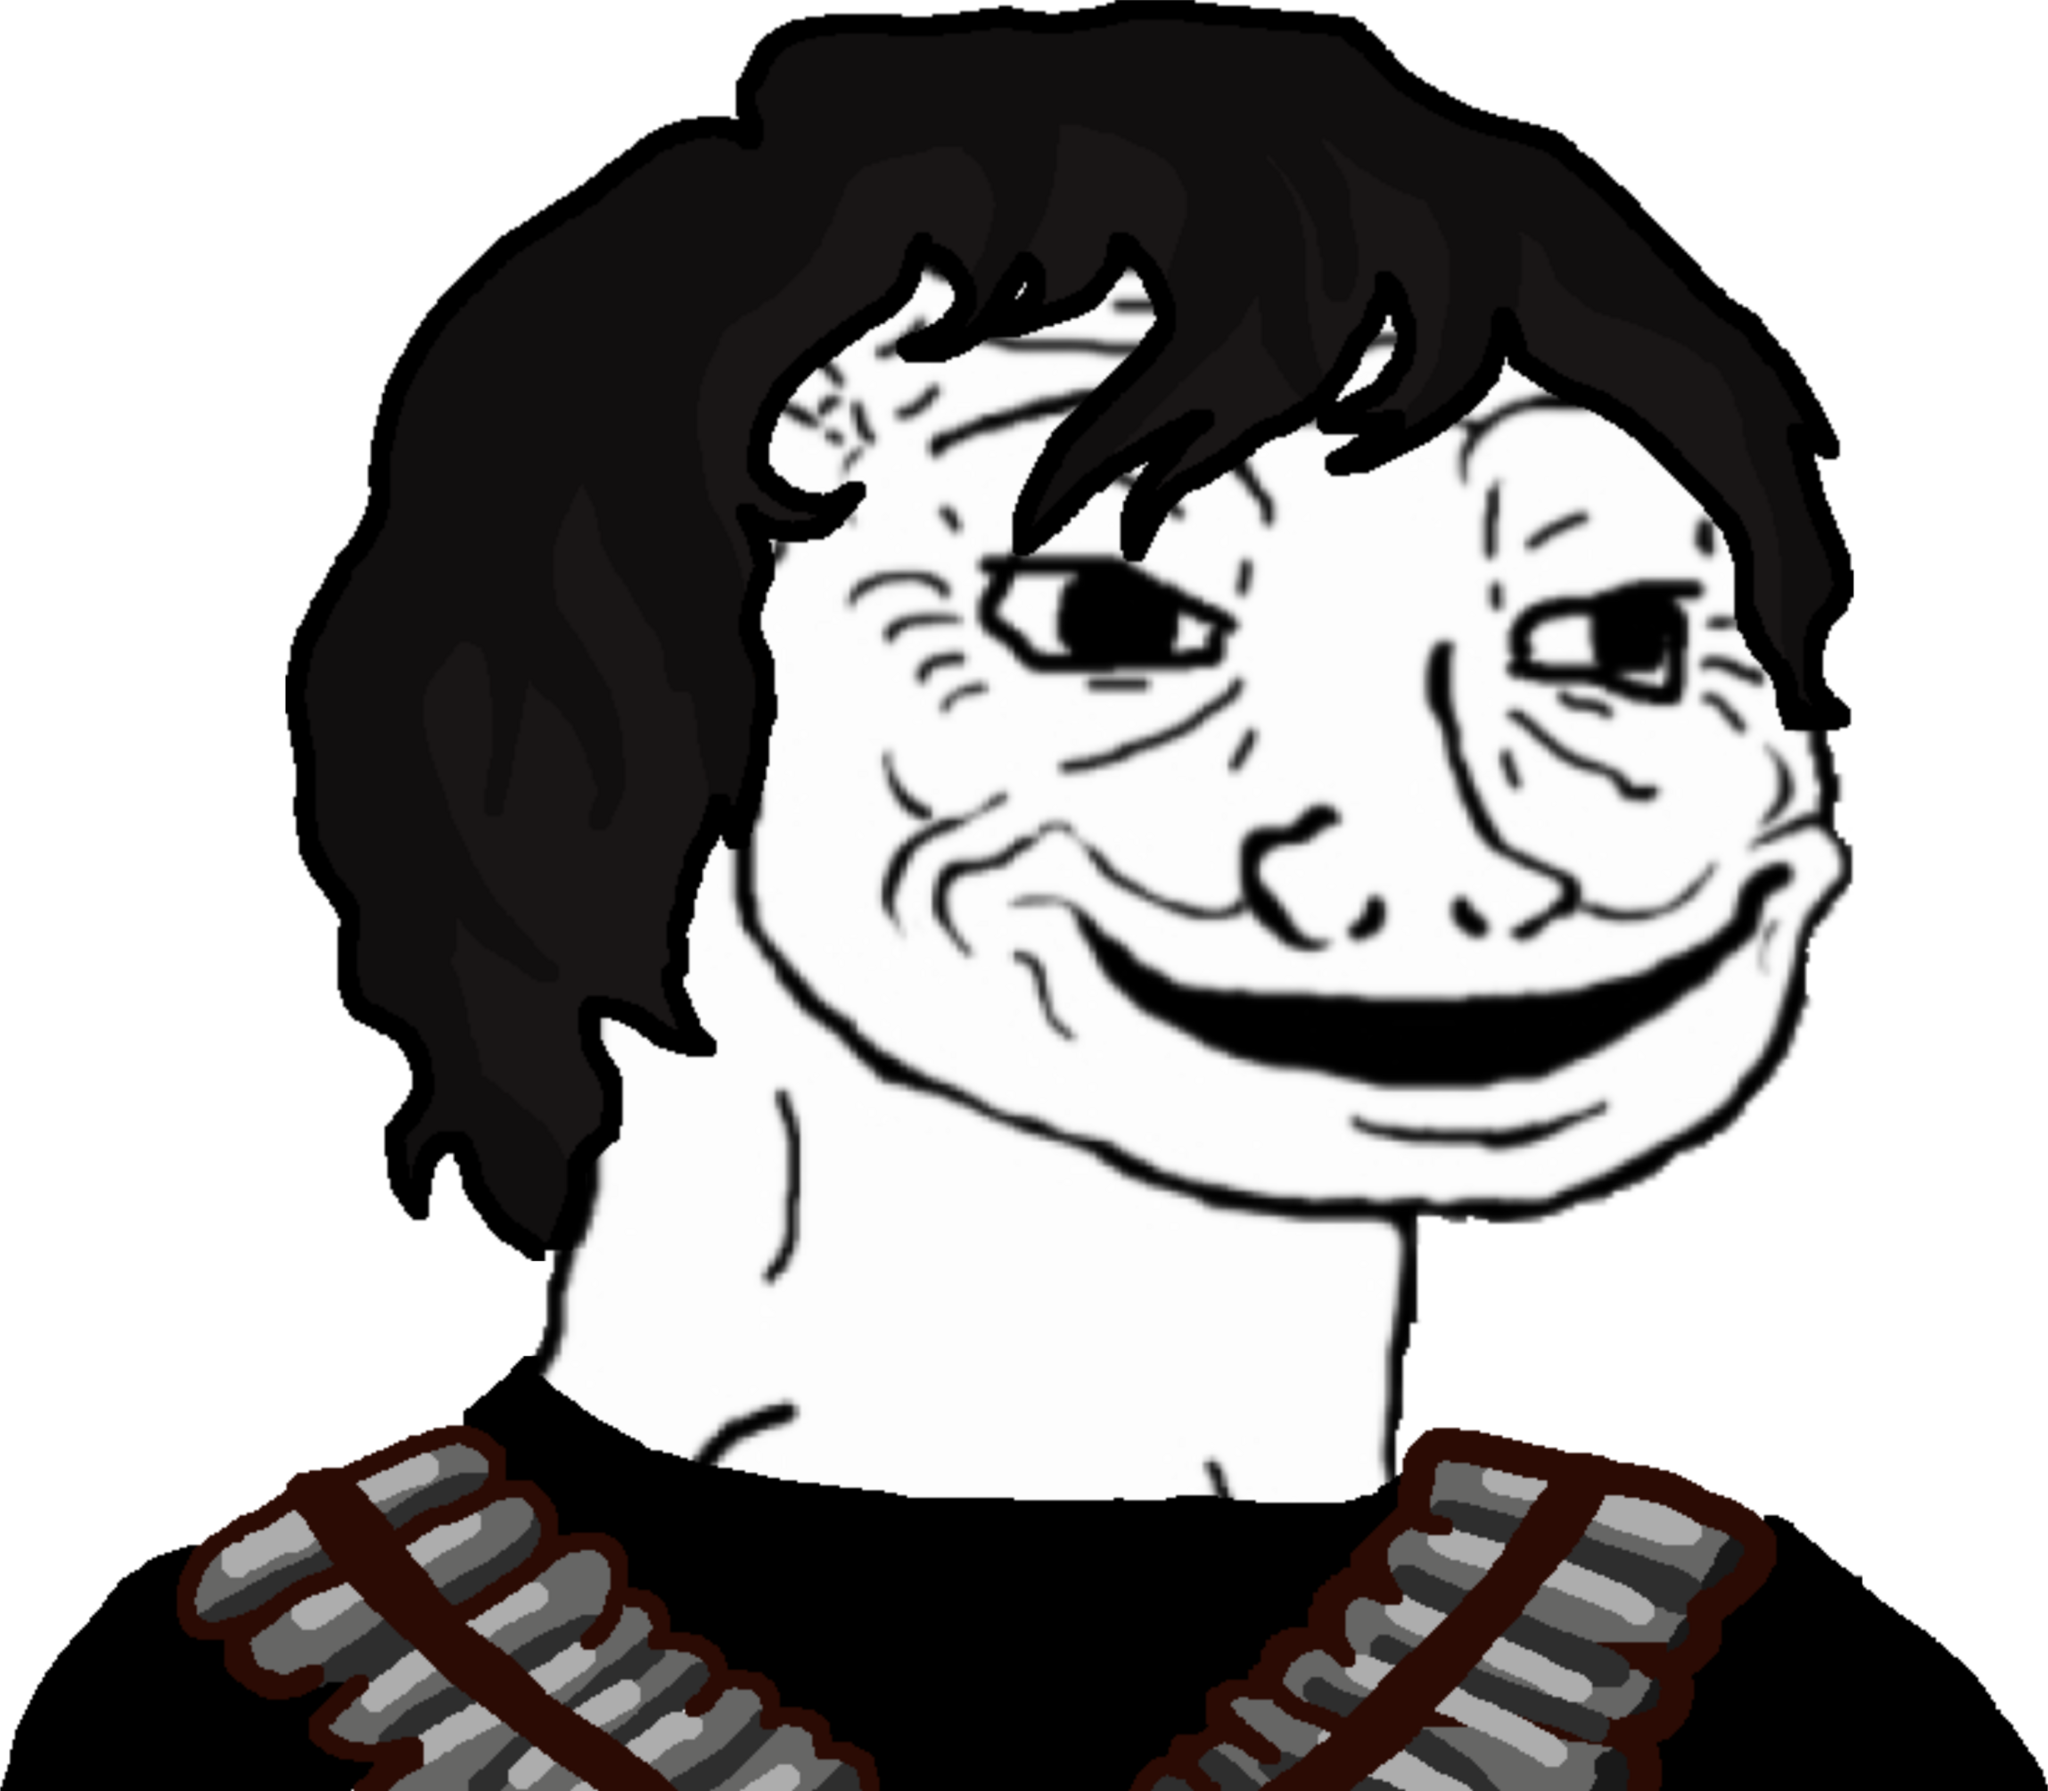
Label: 5_Brainlet